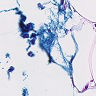
Metastatic tissue present: no